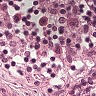
Metastatic tissue present: no